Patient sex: F
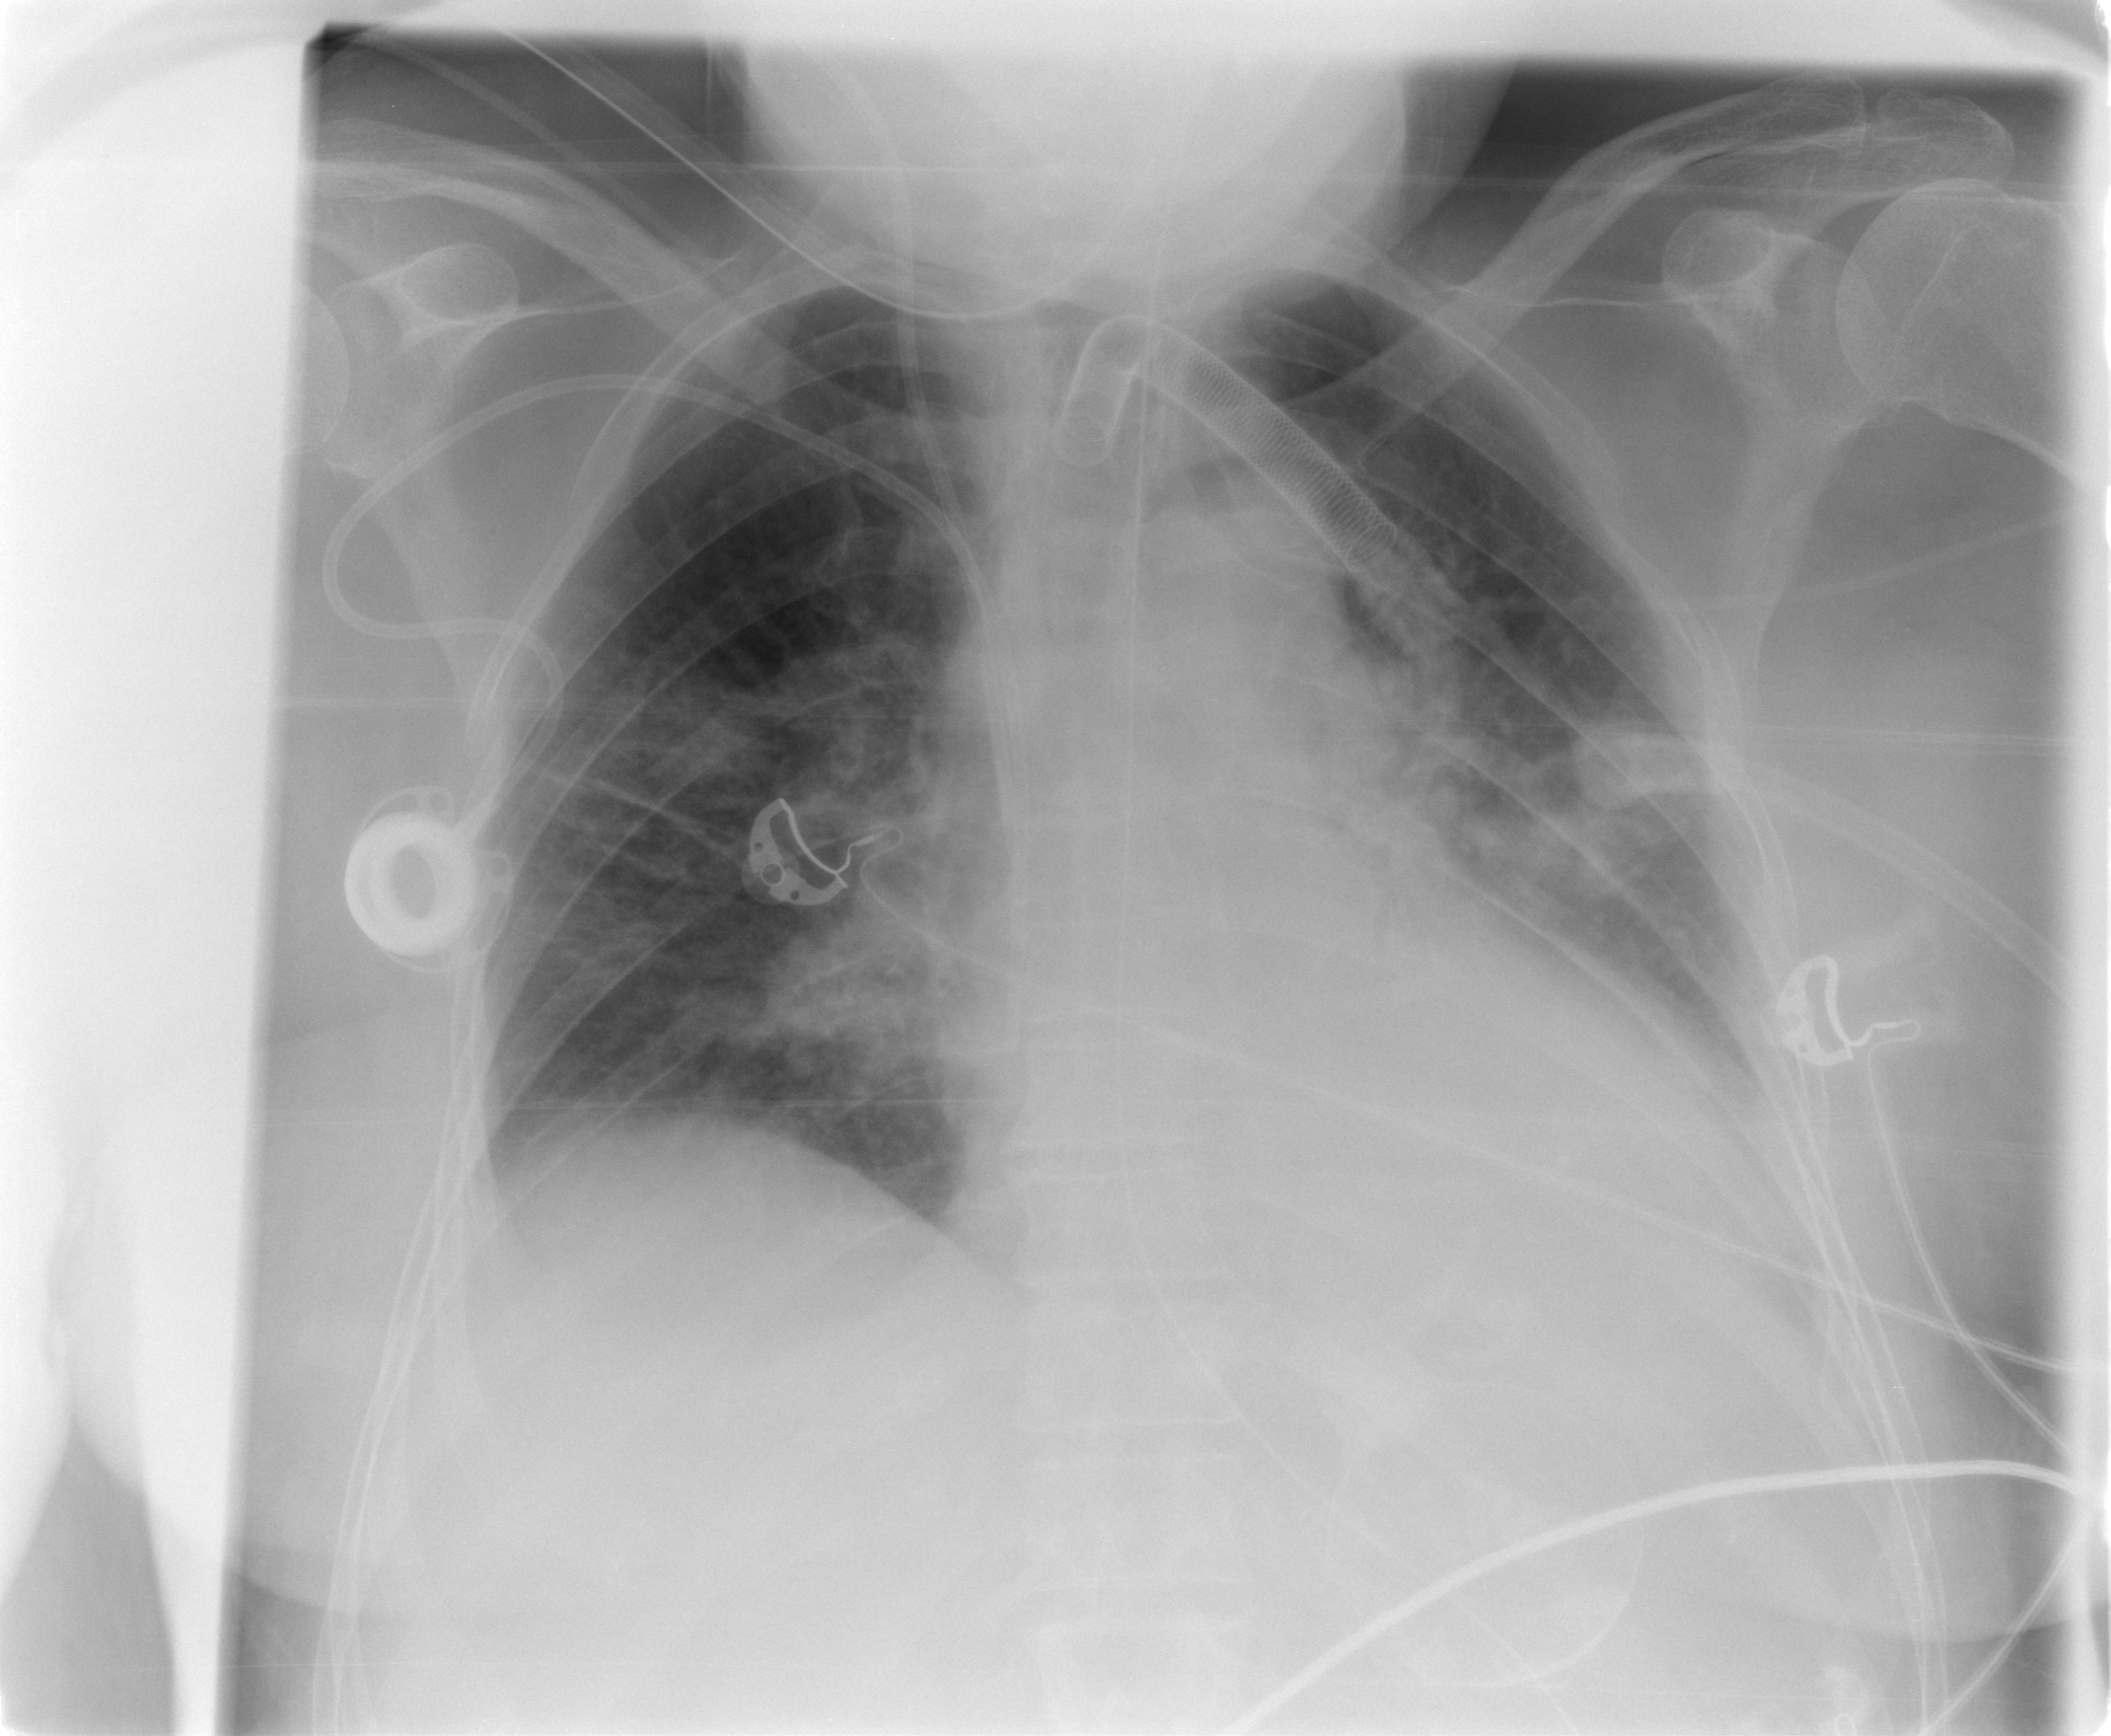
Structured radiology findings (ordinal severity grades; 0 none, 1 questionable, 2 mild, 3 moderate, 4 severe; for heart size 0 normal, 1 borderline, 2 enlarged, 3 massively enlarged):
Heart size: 2
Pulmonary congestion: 2
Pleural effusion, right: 0
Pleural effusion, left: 2
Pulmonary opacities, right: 2
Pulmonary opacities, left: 2
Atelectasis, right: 1
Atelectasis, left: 2